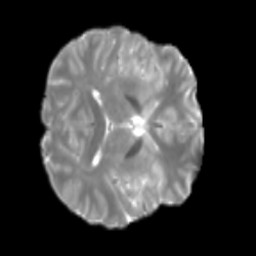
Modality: T2w
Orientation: axial
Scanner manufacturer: siemens
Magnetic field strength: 3 T
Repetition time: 4 s
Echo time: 0.0594 s